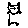
Label: cat